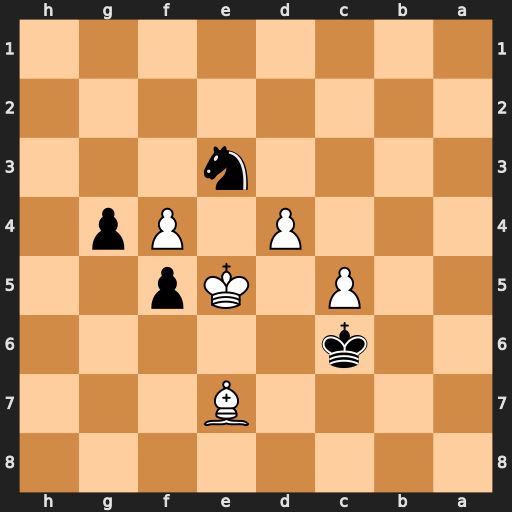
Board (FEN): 8/4B3/2k5/2P1Kp2/3P1Pp1/4n3/8/8
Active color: b
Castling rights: -
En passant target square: -
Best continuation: g3 d5+ Kd7